七年级 · 画法几何学
如图, 点 $I$ 为 $\triangle A B C$ 角平分线交点, $A B=8, A C=6, B C=4$, 将 $\angle A C B$ 平移使其顶点 $C$ 与 $I$ 重合,

则图中阴影部分的周长为
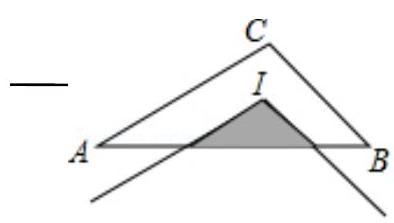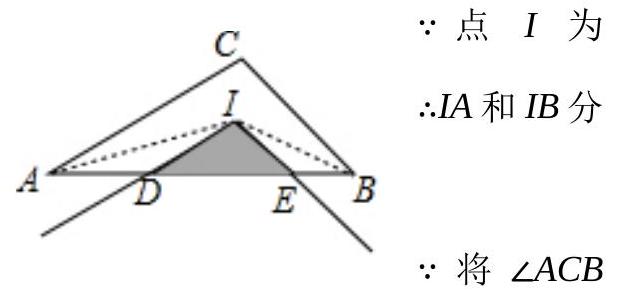
答案: 8
解析: 解:如图, 连接 $A I, B I$,

$\triangle A B C$ 角平分线交点,

别平分 $\angle C A B$ 和 $\angle C B A$,

$\therefore \angle C A I=\angle D A I, \angle C B I=\angle E B I$,

平移, 使其顶点与点 $I$ 重合,

$\therefore D I\|A C, E I\| B C$,

$\therefore \angle C A I=\angle D I A, \angle C B I=\angle E I B$,

$\therefore \angle D A I=\angle D I A, \angle E B I=\angle E I B$,

$\therefore D A=D I, E B=E I$,

$\therefore D E+D I+E I=D E+D A+E B=A B=8$.

即图中阴影部分的周长为 8.